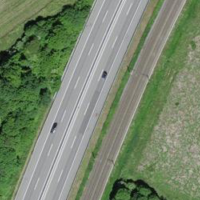
EUNIS habitat code: 57
Species observed at this site:
Buteo buteo